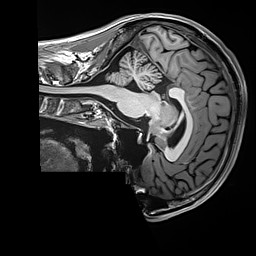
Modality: T1w
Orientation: sagittal
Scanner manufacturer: siemens
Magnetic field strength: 3 T
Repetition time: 2.5 s
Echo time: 0.00299 s